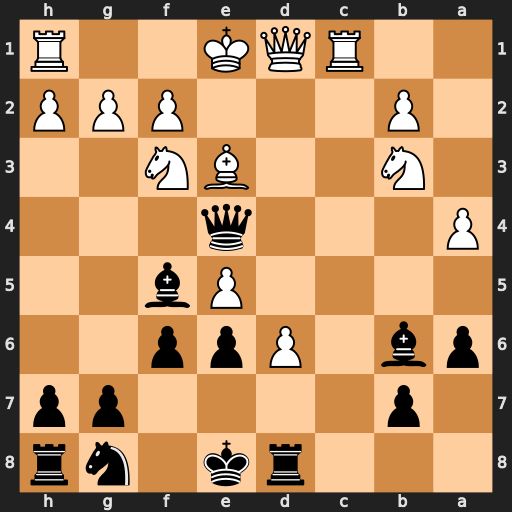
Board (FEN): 3rk1nr/1p4pp/pb1Ppp2/4Pb2/P3q3/1N2BN2/1P3PPP/2RQK2R
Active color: b
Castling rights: Kk
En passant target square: -
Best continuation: Bxe3 fxe3 Qxe3+ Qe2 Qxb3